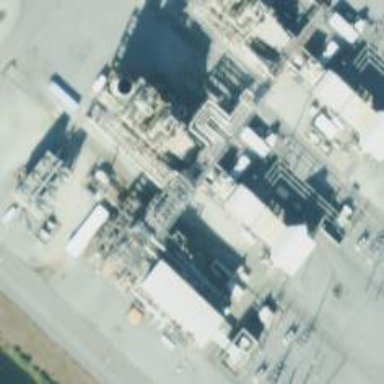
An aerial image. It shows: Gas turbine generator.